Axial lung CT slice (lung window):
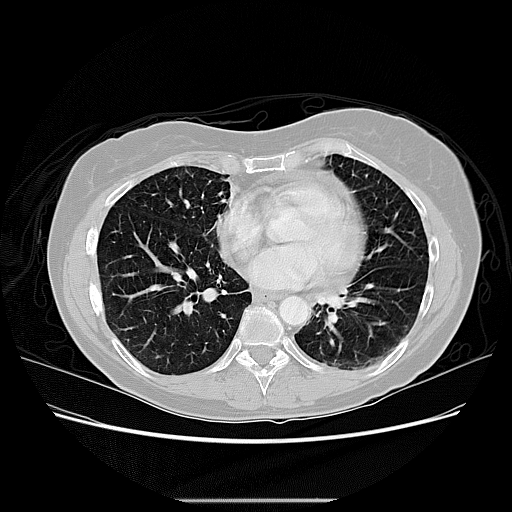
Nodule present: no